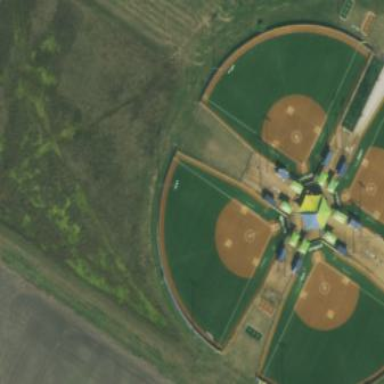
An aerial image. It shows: Baseball pitch for leisure land activities.